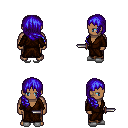
a pixel art fantasy rpg character, male body template, human, dark skin, brown robe, robe skirt, blue right-swept hairstyle, white slippers, dagger, four views (front, back, left, right), 2x2 character sprite sheet, small pixel art, hard edges, no anti-aliasing